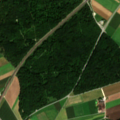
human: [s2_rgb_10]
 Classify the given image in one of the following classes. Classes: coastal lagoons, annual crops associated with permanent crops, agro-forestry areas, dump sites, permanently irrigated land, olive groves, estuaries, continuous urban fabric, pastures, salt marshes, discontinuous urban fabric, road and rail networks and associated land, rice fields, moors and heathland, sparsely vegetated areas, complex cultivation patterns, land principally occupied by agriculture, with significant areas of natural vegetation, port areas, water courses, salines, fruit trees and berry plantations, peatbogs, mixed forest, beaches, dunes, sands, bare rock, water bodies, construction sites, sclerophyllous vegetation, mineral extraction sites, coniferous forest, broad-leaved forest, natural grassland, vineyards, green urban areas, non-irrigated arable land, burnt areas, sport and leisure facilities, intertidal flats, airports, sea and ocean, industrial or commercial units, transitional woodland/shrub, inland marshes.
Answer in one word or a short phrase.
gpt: mineral extraction sites, non-irrigated arable land, mixed forest